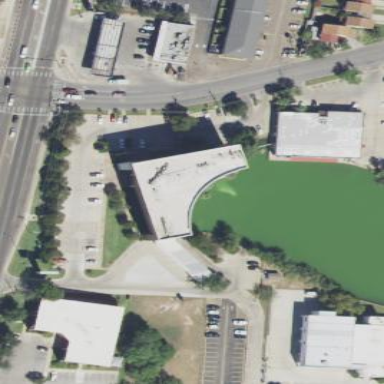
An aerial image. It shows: Bank building.